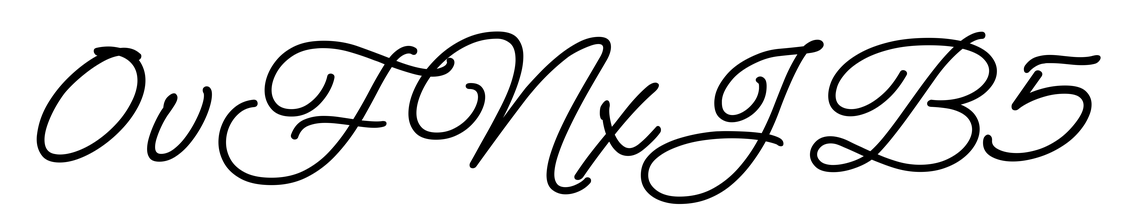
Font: MeowScript-Regular